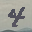
Label: 4